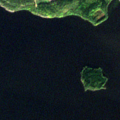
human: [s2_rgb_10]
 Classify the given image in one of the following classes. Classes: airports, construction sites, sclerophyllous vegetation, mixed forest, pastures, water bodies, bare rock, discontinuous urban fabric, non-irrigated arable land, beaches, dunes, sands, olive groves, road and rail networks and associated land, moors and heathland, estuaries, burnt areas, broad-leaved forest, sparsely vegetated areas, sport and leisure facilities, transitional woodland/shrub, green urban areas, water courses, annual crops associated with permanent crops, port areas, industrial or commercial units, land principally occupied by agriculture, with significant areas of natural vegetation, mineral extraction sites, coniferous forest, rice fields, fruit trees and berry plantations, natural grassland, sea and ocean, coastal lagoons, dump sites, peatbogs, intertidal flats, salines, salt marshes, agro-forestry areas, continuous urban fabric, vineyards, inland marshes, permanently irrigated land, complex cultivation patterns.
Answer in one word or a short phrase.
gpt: dump sites, mixed forest, water bodies